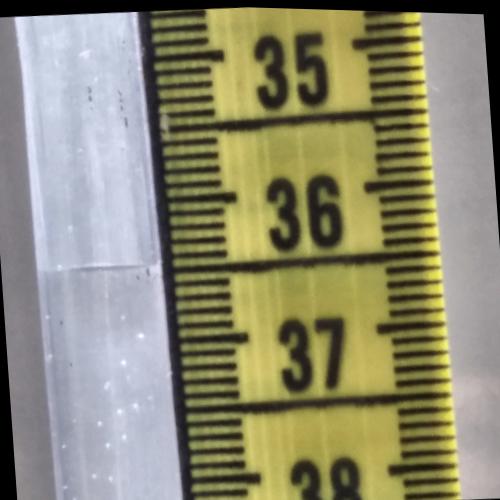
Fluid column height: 36.5 cm